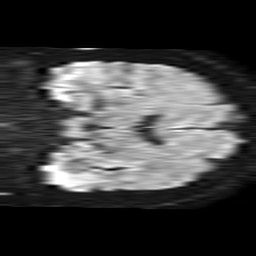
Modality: TRACE
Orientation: coronal
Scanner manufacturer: philips
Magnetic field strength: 1.5 T
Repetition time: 4.6 s
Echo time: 0.08631 s